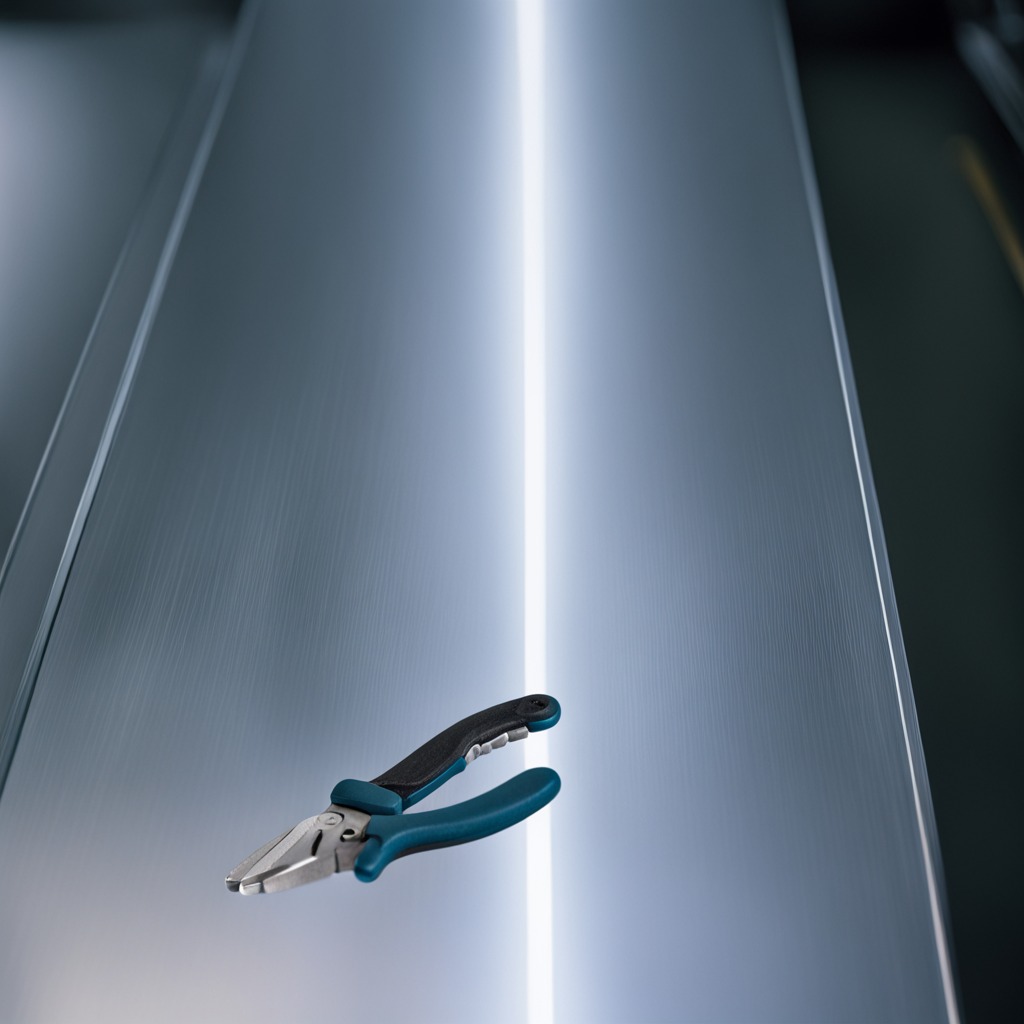
A plier is lying on the metal table in the machine shop under fluorescent lights.